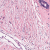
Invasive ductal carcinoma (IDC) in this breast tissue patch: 0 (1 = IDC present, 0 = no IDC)